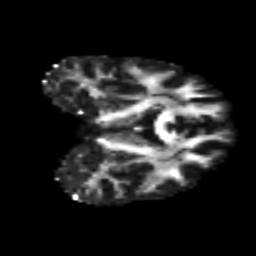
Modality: FA
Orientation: coronal
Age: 36
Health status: ill
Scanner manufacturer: philips
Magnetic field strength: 3 T
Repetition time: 9 s
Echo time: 0.127 s